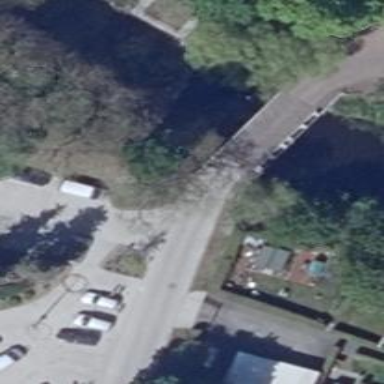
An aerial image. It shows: Residential road with bridge.